Aerial crown-view tile of a tropical tree (Barro Colorado Island, Panama), acquired 20250124:
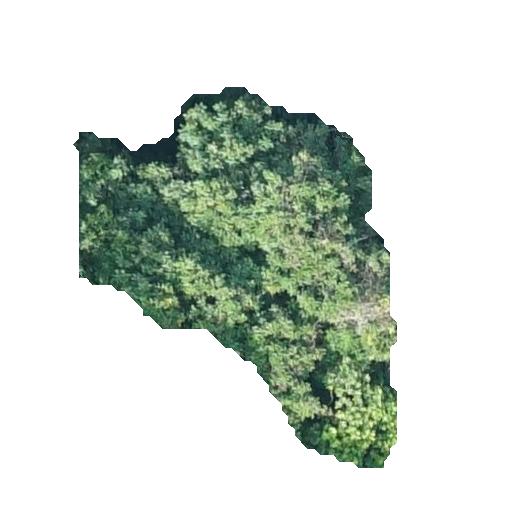
Species: Protium stevensonii
GBIF accepted scientific name: Tetragastris panamensis
Crown area: 111.999 m²